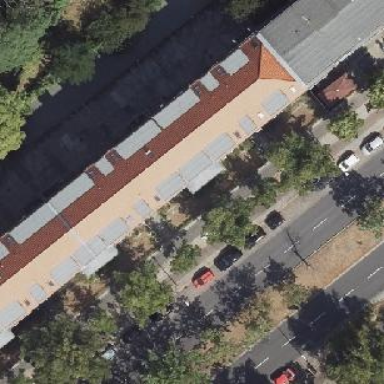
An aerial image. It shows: Gabled roof on building that houses apartments.